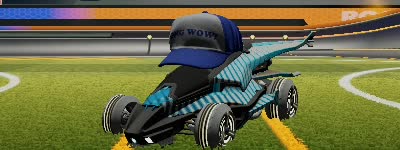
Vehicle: aftershock